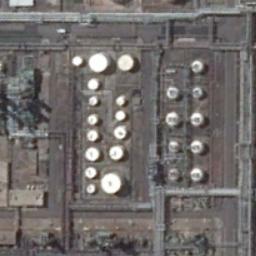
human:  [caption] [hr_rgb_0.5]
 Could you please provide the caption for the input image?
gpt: There is a black house beside the storage tanks .

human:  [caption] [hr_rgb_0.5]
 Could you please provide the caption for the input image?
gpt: There are many neatly arranged storage tanks and many pipelines in the factory .

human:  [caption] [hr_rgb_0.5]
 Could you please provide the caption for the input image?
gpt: There are many storage tanks of different sizes .

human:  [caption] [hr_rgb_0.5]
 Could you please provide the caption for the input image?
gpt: There are big and small white storage tanks on the bare land .

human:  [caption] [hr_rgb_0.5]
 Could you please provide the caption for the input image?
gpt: There are some storage tanks arranged neatly .